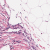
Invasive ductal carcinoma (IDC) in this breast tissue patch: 0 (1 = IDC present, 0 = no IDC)